Question: I have an application that has 4 views that are toggled by Tab Bar navigation. The first view (Tab bar Item 1) has a button on its view that when clicked, needs to move the user to the 2nd view (Tab bar item #2). What are the steps needed to do such a thing?
Here is a screenshot of the button and as you can see, nothing has been attached yet. Would love to know the best way to hook up this button either through IB or code.
Thanks in advance

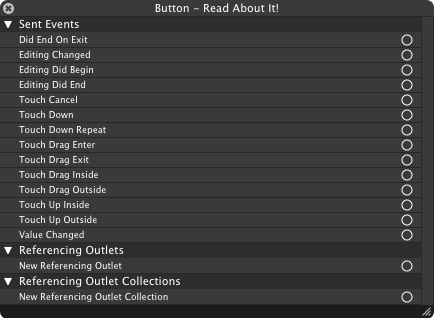
Answer: I'm not sure why you would use a custom button to replicate the functionality of the button in the tab-bar, but in a nutshell what you need to do is:
1. Link the "Touch Up Inside" outlet to an IBAction method in the view-controller for the first tab-bar item (just click and drag from the circle up to "File's Owner", which should be your view-controller class).
2. In the method implementation, simply call [myTabBarController setSelectedViewController: tab2Controller] (alternately you can use [myTabBar setSelectedIndex:1] to do the same thing).
That's all there is to it.